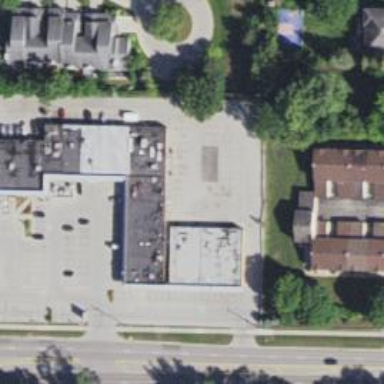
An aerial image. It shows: Post office.